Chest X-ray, PA view. Patient: 31 years old, sex M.
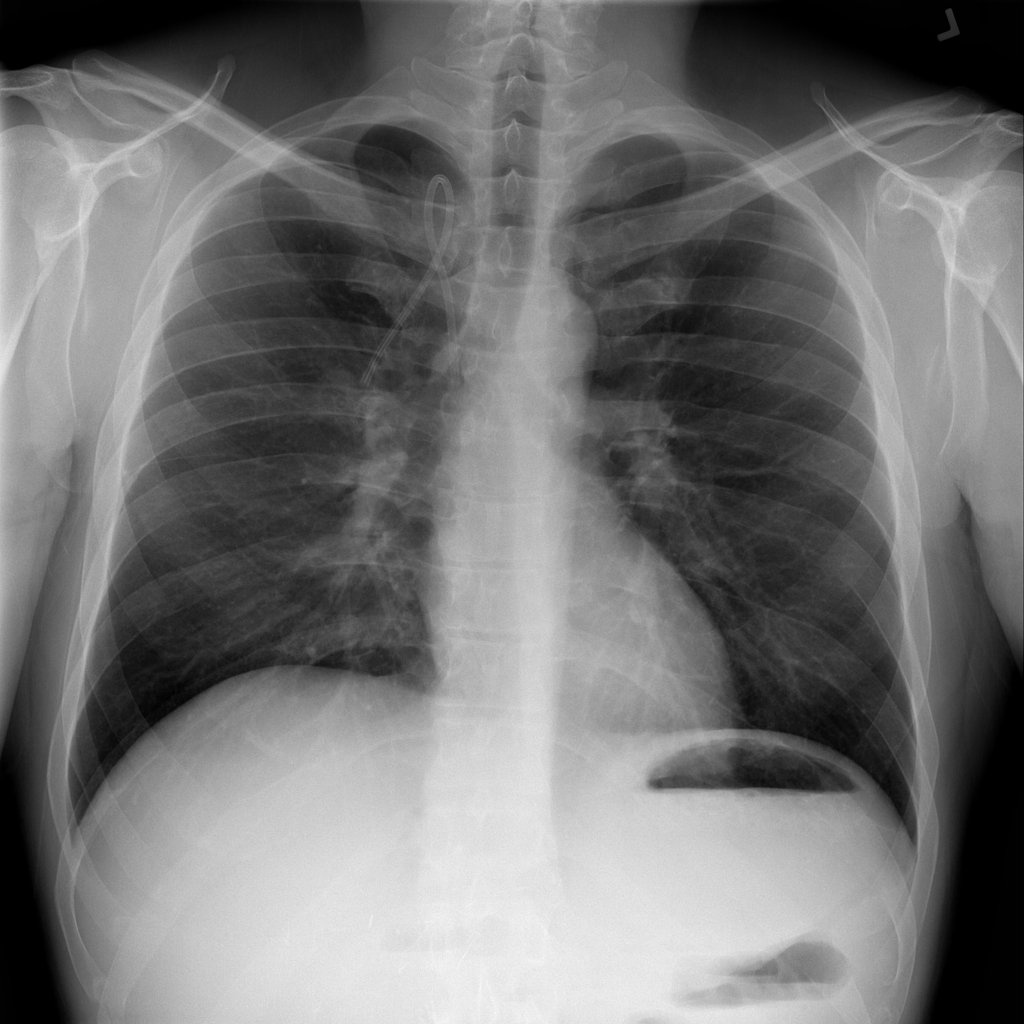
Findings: No Finding